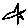
Label: star